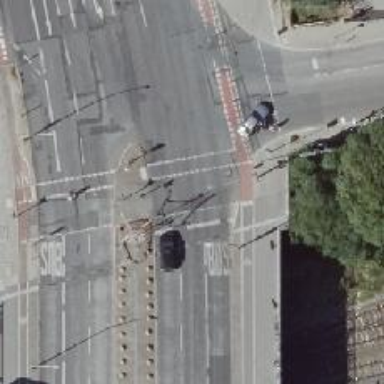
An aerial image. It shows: Footway with traffic signals at crossing.